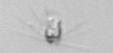
Label: Calciopappus